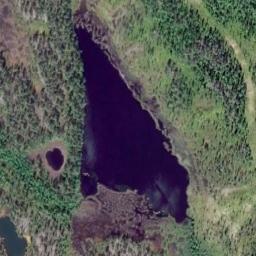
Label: lake